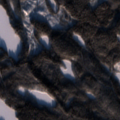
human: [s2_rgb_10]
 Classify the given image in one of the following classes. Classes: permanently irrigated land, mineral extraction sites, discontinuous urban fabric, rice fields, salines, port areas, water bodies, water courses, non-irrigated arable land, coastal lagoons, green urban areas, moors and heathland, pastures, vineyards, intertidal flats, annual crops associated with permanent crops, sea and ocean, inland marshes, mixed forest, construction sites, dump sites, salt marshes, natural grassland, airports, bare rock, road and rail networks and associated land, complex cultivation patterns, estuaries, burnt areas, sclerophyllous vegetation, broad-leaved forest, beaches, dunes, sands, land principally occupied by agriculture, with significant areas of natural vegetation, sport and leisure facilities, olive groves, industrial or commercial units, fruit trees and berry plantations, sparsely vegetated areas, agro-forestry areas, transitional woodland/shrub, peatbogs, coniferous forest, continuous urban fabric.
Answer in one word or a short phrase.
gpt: coniferous forest, mixed forest, water bodies